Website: macys
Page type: delivery-shipping
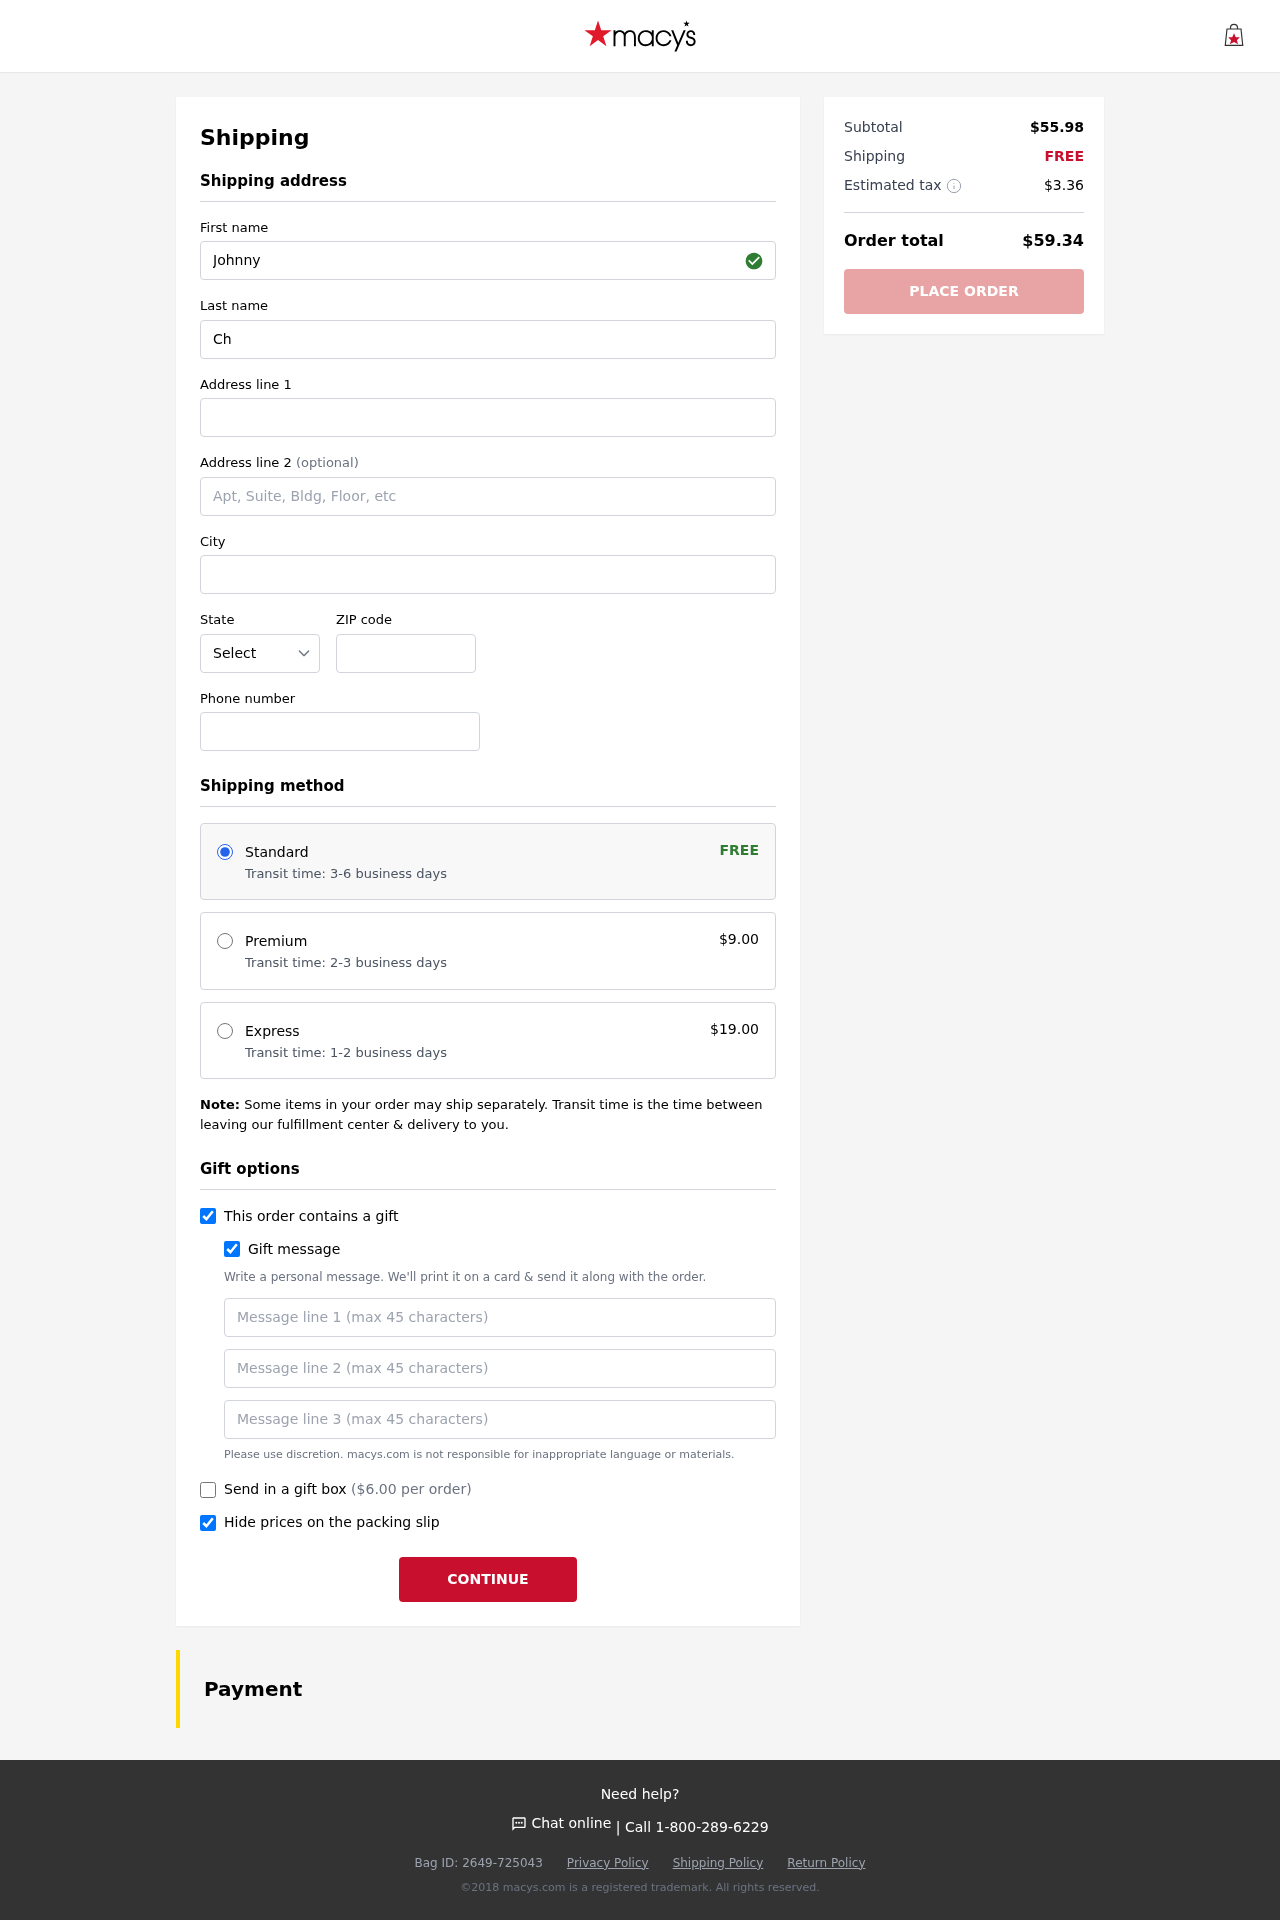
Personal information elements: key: PII_STATE_ABBR
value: NE
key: PII_FIRSTNAME
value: Johnny
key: PII_LASTNAME
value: Chavez
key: PII_STREET
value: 0319 Diana Common Apt. 224
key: PII_STREET2
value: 577 Lance Union Suite 263
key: PII_CITY
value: New Linda
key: PII_POSTCODE
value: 09510
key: PII_PHONE
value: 8668386946
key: PII_GIFT_MESSAGE
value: Hey Brian, I saw this sandstone swatch and thought it would add a great touch to your space. Can’t wait to see how you incorporate it into your new home! Enjoy decorating!  Johnny
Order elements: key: ORDER_SHIPPING_STANDARD
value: Transit time: 3-6 business days
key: ORDER_SHIPPING_COST
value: FREE
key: ORDER_SHIPPING_PREMIUM
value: Transit time: 2-3 business days
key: ORDER_SHIPPING_PREMIUM_PRICE
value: $9.00
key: ORDER_SHIPPING_EXPRESS
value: Transit time: 1-2 business days
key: ORDER_SHIPPING_EXPRESS_PRICE
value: $19.00
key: ORDER_GIFT_BOX_PRICE
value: ($6.00 per order)
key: ORDER_SUBTOTAL
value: $55.98
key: ORDER_SHIPPING_COST2
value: FREE
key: ORDER_TAX
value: $3.36
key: ORDER_TOTAL
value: $59.34